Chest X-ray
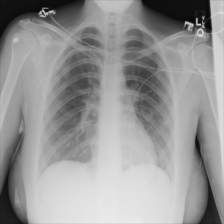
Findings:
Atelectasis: negative
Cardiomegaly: negative
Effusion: negative
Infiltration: negative
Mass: negative
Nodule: negative
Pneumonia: negative
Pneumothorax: negative
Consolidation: negative
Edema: negative
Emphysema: negative
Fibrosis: negative
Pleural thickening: negative
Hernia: negative